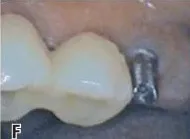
Clinical and fluorescence images referring to consultations: initial, follow-up with 15 and 30 days. ; After 30 days of the initial consultation, with normal characteristics.
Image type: medical_photograph (other_medical_photograph)